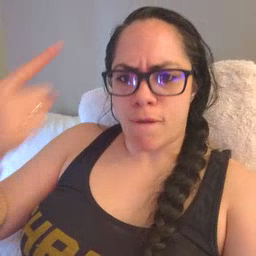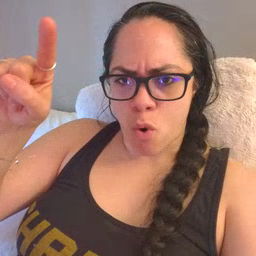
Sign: for